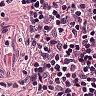
Metastatic tissue present: no